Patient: sex F, age 63
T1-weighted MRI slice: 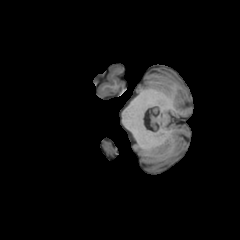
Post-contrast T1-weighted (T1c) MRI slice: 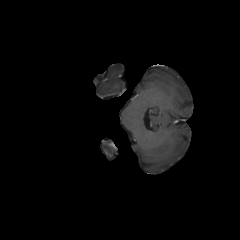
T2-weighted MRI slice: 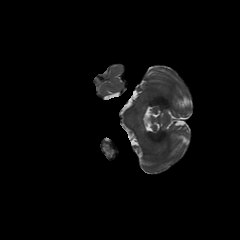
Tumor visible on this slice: no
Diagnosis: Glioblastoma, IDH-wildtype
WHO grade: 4